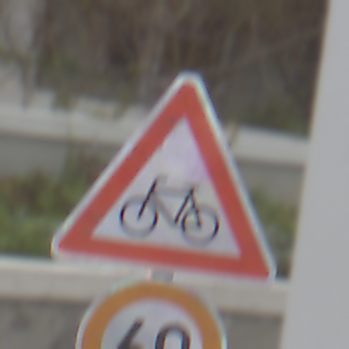
Verkehrszeichen: RadverkehrRechts
Zusatzzeichen unten: Geschwindigkeit60
Umgebung: Outdoor, Urban
Tageszeit: Midday
Wetter: Overcast
Licht: Natural
Jahreszeit: NotSpecified
Kontrast: LowContrast